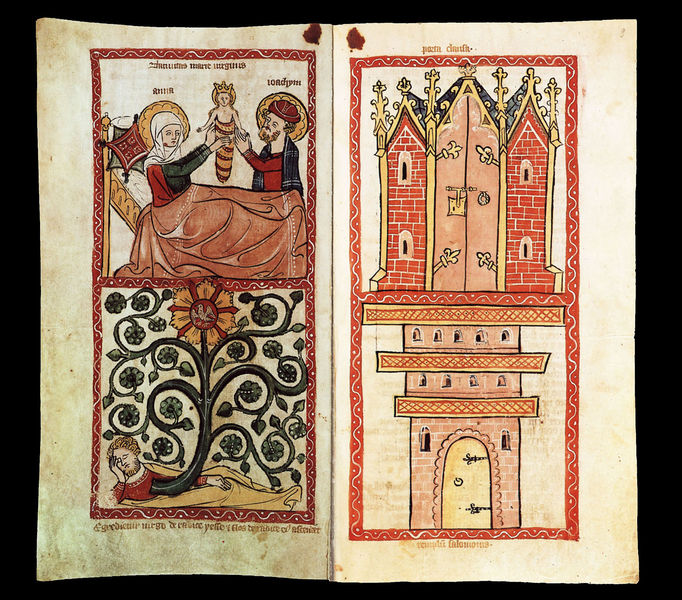
Titel: Heilsspiegel
Schlagwörter: baum, mann, vogel, gelb, grün, blume, frau, tür, rot, schloss, bibel, rahmen, taube, kirche, kind, mutter, vater, krone, turm, schrift, liegen, schlafen, könig, bett, tor, buch, burg, stern, kontur, druck, seite, illustration, buchdruck, ehepaar, seiten, jesus, mittelalter, weihrauch, prinz, königin, bedeutungsperspektive, maria, buchseiten, feierlichkeit, knick, josef, geburt, ordnung, buchmalerei, phönix, stammbaum, lebensbaum, parallelperspektive, ehebett, wenig farben, blume#